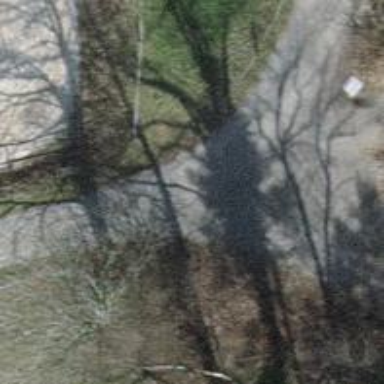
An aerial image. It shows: Well-maintained track road of grade 1.